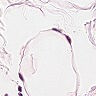
Metastatic tissue present: no